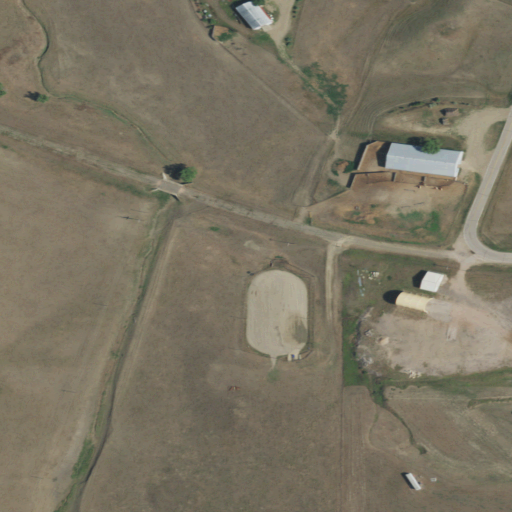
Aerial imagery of valley in South Dakota named Hawk Canyon containing grassland, low intensity development, medium intensity development, high intensity development, and open development